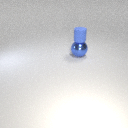
large blue metal sphere below small blue rubber cylinder